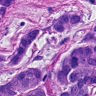
Metastatic tissue present: yes